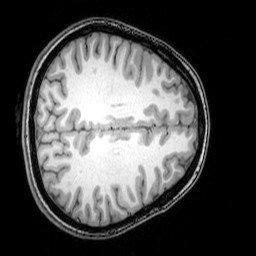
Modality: T1w
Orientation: axial
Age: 22
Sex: female
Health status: healthy
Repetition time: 0.081 s
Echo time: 0.037 s